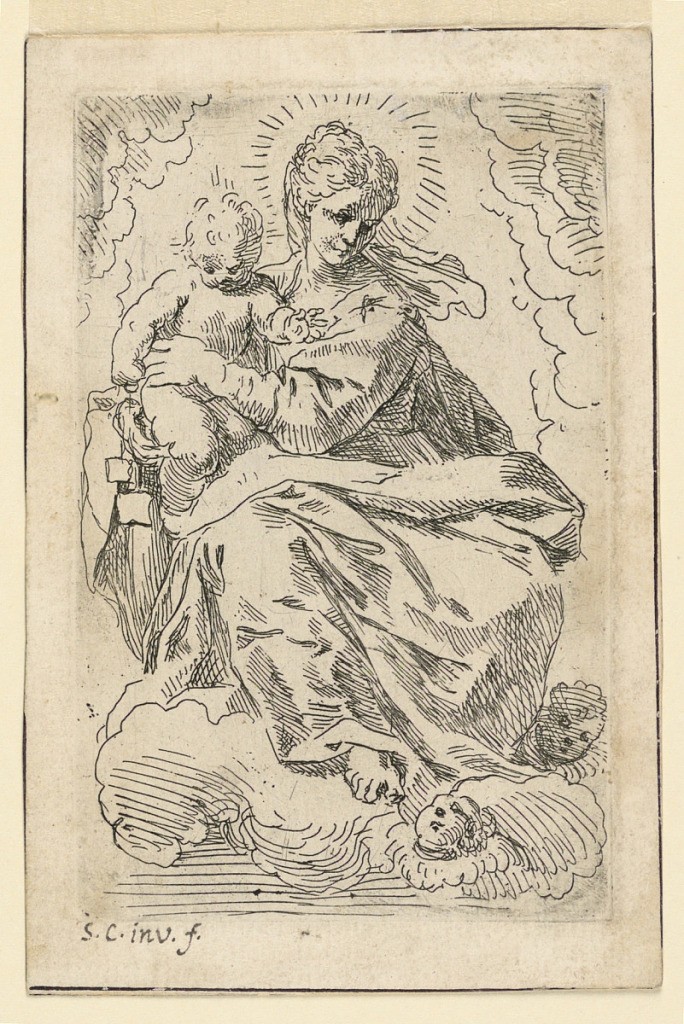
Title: The Virgin and Child
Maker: Simone Cantarini, Italian, 1612 - 1648
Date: ca. 1640
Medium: Etching on paper
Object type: Print
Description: The Virgin, seated on a cloud, facing frontally, holds sthe Christ Child to her right. Seraphs below.